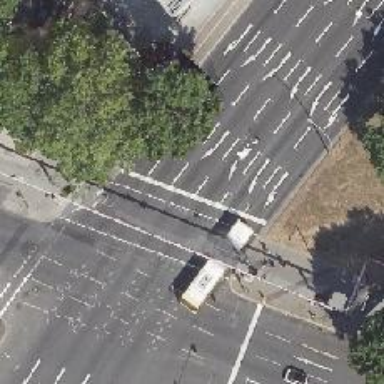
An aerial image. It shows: Road with traffic signals.